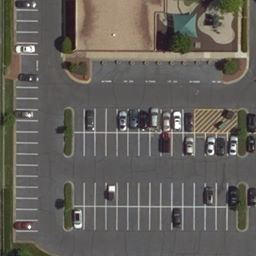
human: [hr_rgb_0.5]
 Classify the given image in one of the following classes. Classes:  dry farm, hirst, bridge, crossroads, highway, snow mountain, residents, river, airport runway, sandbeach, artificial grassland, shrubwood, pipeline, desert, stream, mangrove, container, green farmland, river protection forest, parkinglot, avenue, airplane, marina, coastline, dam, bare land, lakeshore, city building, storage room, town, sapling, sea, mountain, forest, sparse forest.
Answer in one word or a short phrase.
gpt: parkinglot